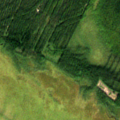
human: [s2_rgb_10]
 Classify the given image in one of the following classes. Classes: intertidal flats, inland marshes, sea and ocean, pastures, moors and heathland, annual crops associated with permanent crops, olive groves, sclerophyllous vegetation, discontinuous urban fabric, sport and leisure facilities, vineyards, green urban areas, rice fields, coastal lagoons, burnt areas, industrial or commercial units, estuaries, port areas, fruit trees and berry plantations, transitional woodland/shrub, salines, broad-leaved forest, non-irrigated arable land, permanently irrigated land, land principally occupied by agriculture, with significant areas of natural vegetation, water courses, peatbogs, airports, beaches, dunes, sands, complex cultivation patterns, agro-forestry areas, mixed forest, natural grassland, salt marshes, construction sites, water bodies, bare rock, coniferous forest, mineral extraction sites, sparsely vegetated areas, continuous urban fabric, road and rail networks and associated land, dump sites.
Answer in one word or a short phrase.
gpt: coniferous forest, mixed forest, transitional woodland/shrub, peatbogs